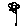
Label: flower